Interaction volume radius: 5 \u00c5
Interaction volume height: 20 \u00c5
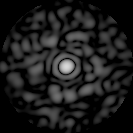
Disorder parameter: 0.8663